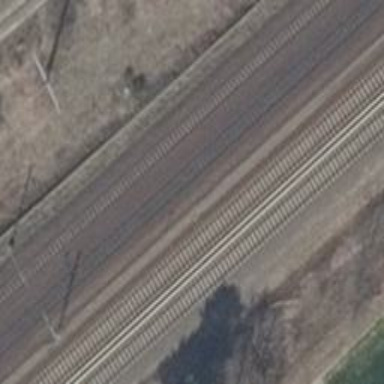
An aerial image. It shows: Railway milestone.